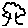
Label: tree